Question: I have a '<div>' called bigbox which contain a '<div>'called wrapper . The wrapper contain 2 '<div>' called textbox and checkbox. If the characters inside textbox overflow , it doesn't push the other wrapper below . How can I make the below wrapper go down ?
here is the jsfiddle : <URL>

'''
<html>
<head>
<title>Page</title>
<script type="text/javascript" src="jquery-1.9.1.min.js"></script>
<style type="text/css">
.bigbox {
background-color: #F5E49C;
color: #000;
padding: 0 5px;
width:280px;
height:500px;
position: absolute;
text-align: center;content: "";display: block;clear: both;
}
.box {
background-color: #272822;
color: #9C5A3C;
height:100px;
width:260px;
margin-bottom: 10px;
position: relative; top:10px;
}
.textbox
{
background-color: #FFFFFF;
color: #272822;
height:100px;
width:160px;float:left;text-align: left
}
.checkbox
{
background-color: #FFFFFF;
height:50px;
width:50px;
float:right;
d
}
</style>
<div class="bigbox">
<div class="box">
<div class="textbox">background background background background background background background background background background background background background background background background background background background background background background </div>
<div class="checkbox"> </div>
</div>
<div class="box">
<div class="textbox"> </div>
<div class="checkbox"> </div>
</div>
</body>
</html>
'''
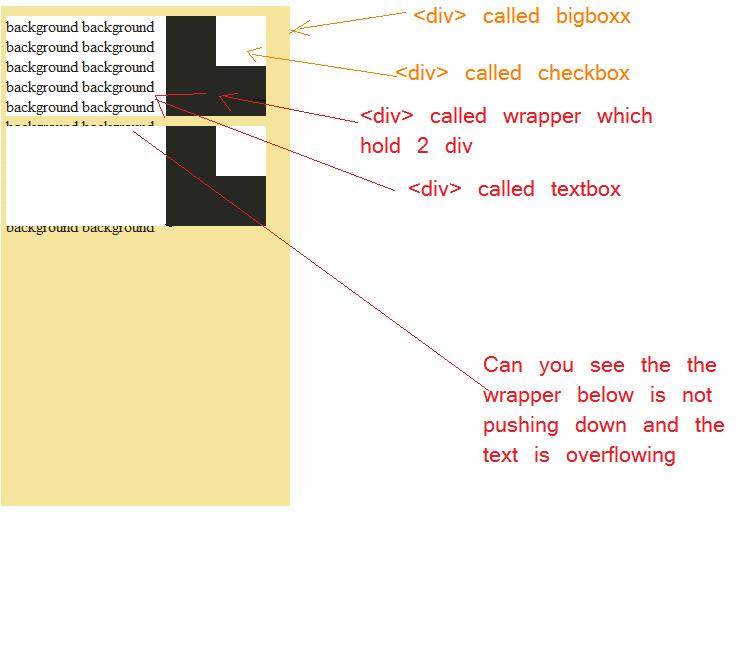
Answer: '''
.bigbox {
background-color: #F5E49C;
color: #000;
padding: 0 5px;
width:280px;
height:500px;
position: absolute;
text-align: center;content: "";display: block;
}
.box {
background-color: #272822;
color: #9C5A3C;
width:260px;
margin-bottom: 10px;
position: relative; top:10px;
}
.textbox
{
background-color: #FFFFFF;
color: #272822;
min-height:100px;
width:160px;
text-align: left;
}
.checkbox
{
background-color: #FFFFFF;
width:50px;
position:absolute;
top:0px;
right:0px;
height:50px;
}
'''
Remove the 'float:left' in your '.textbox' to make it static, as static blocks automatically push the other static blocks down. Also remove the 'height' to avoid setting a fixed height and allow it height to shrink/wrap automatically.
To position the checkbox as in your picture, you could use 'position:absolute; top:0px; right:0px;'
Check the <URL>